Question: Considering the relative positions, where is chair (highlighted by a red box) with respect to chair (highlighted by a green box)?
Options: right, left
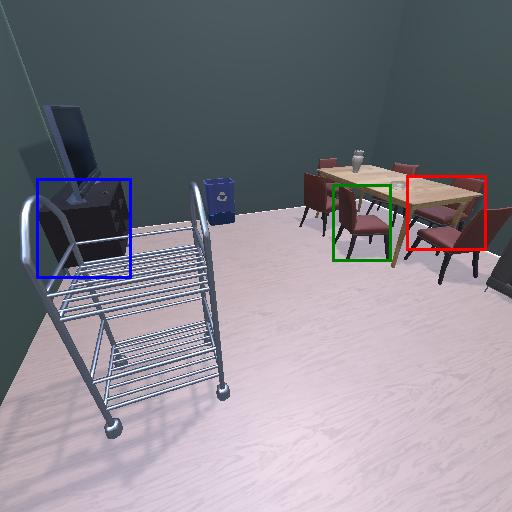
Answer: right